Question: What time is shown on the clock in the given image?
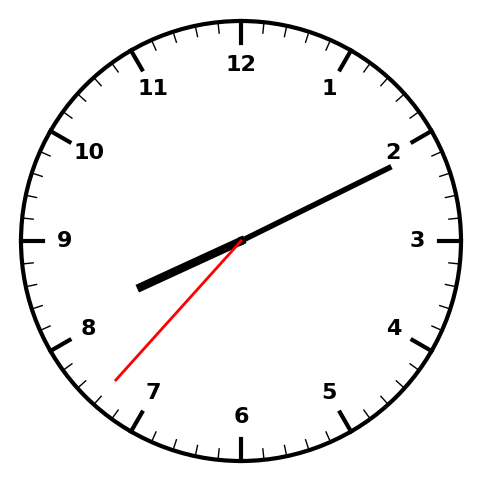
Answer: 08:10:37